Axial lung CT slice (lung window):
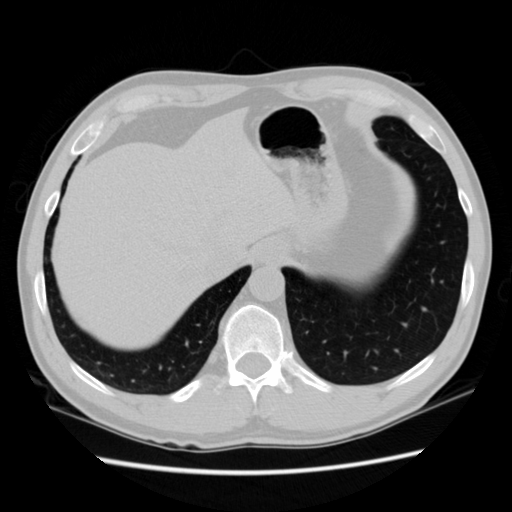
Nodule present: no